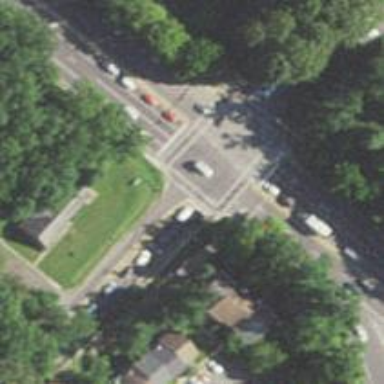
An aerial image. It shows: Marked crossing on the road.